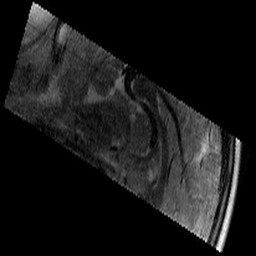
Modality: T2w
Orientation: sagittal
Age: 10
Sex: male
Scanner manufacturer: siemens
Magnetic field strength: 3 T
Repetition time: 9.23 s
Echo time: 0.067 s